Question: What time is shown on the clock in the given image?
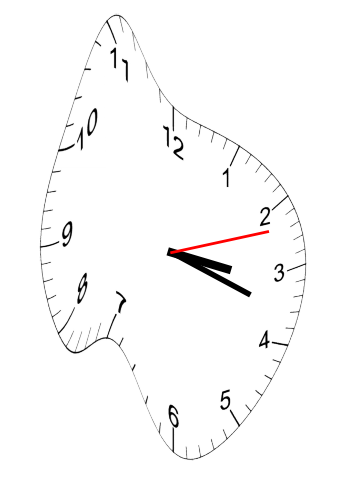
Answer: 03:18:12